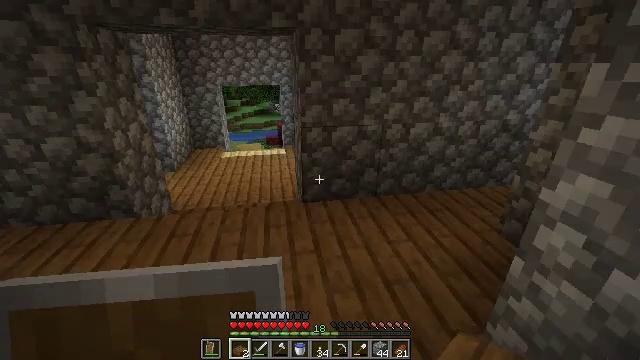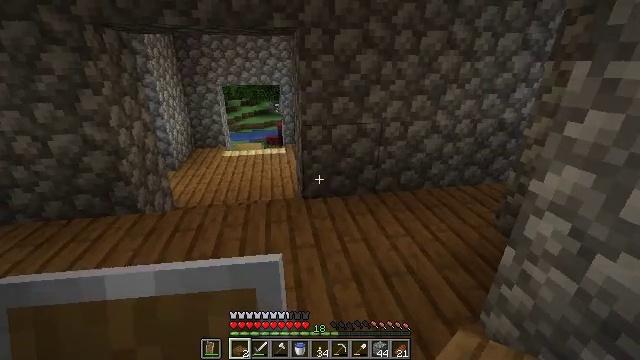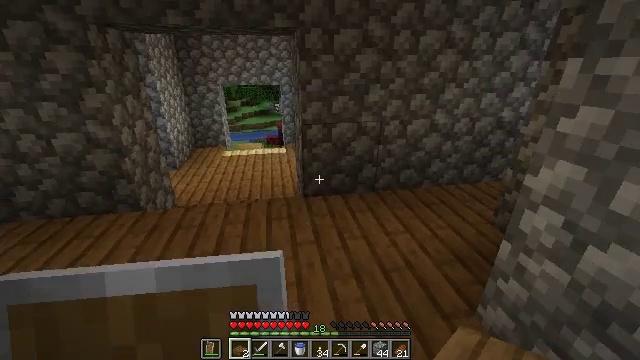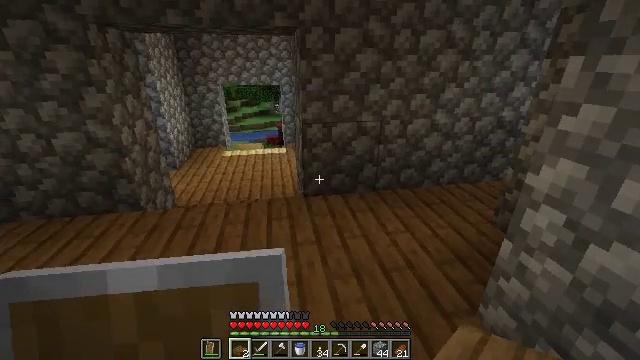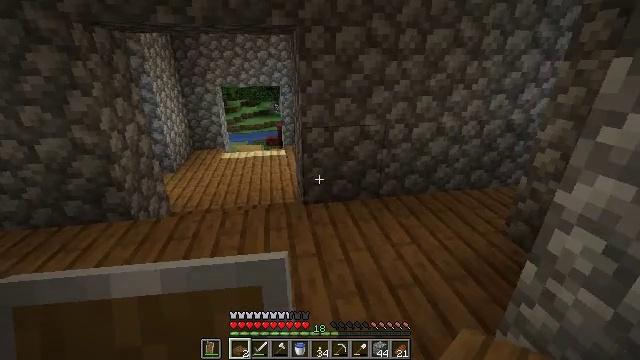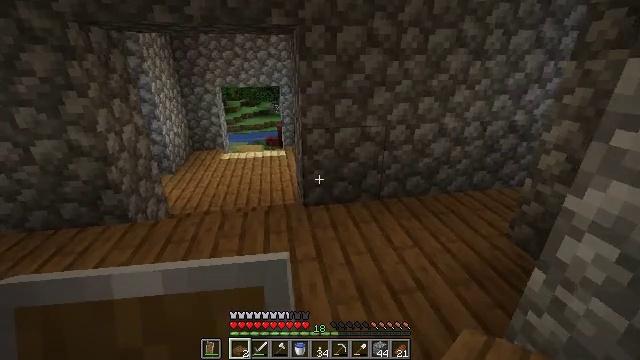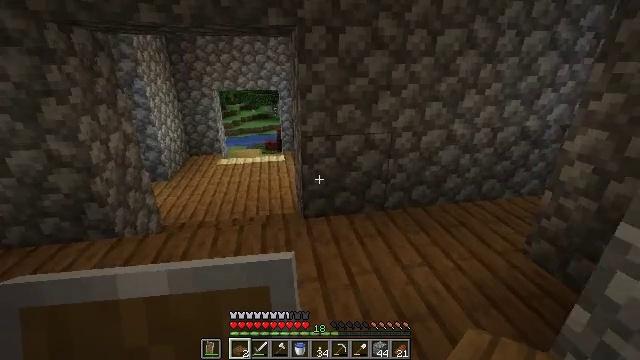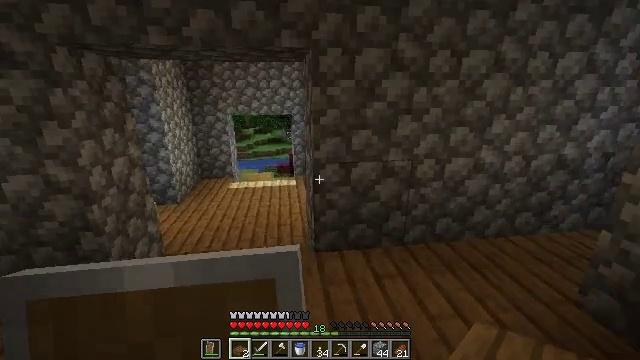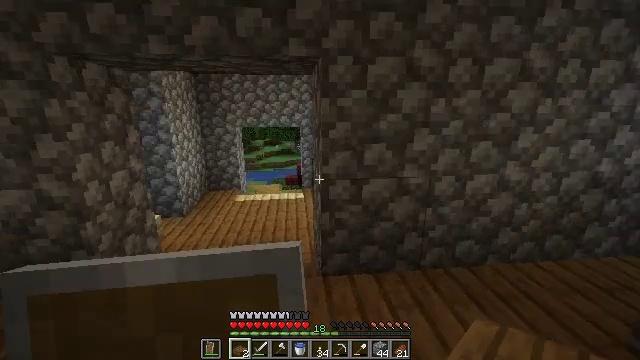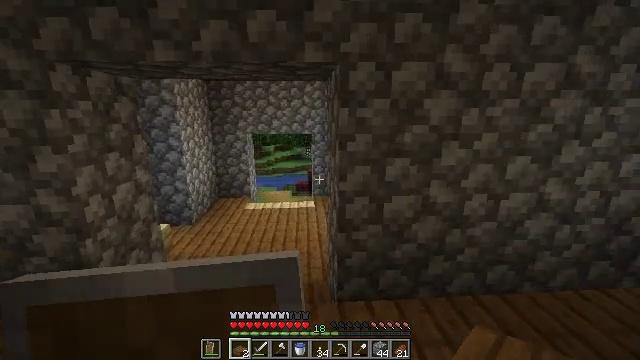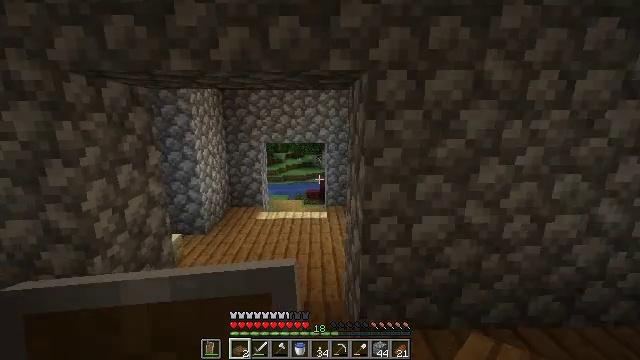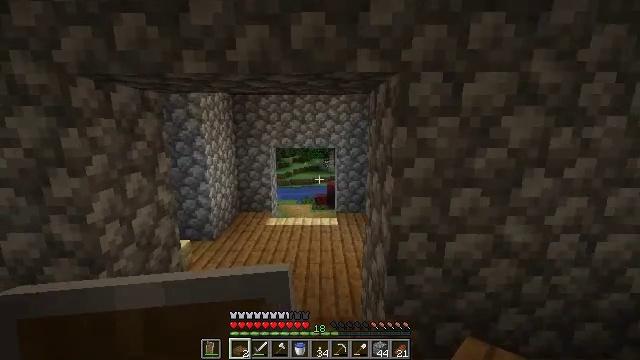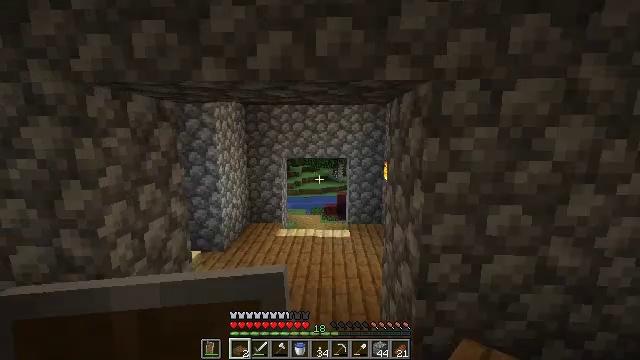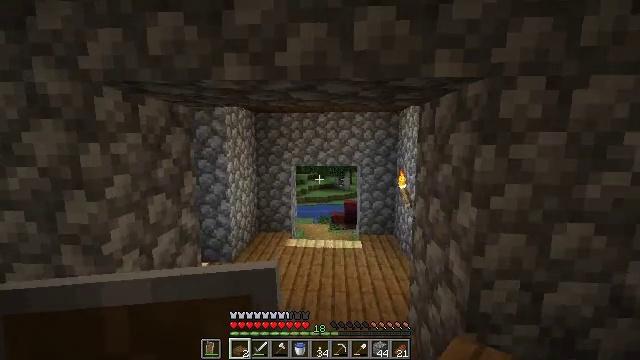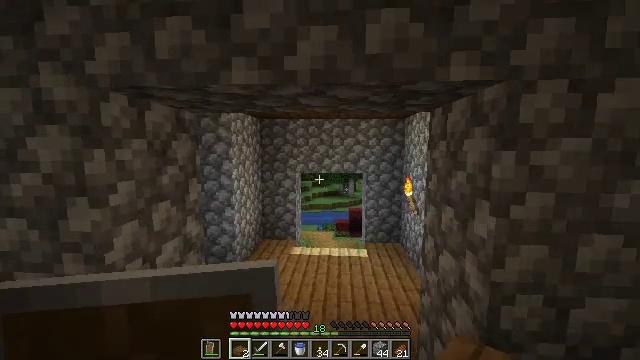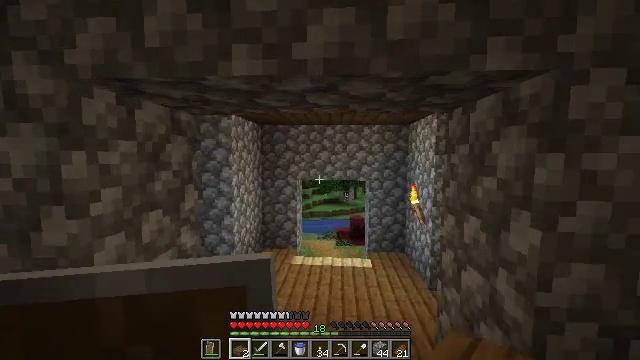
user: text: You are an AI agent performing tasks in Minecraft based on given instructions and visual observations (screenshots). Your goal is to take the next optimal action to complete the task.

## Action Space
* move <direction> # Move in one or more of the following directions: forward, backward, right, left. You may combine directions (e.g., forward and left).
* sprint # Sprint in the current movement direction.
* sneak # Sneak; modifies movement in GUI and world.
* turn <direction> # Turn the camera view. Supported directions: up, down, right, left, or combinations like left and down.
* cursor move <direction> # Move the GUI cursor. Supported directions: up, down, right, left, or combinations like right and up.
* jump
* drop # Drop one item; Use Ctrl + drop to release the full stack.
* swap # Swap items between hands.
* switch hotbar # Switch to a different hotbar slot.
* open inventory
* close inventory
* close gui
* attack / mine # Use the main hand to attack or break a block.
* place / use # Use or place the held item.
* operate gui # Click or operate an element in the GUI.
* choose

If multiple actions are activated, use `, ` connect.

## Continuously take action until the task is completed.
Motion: motion action
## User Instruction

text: Remove the birch stairs.
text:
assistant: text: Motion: no_op
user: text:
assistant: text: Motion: no_op
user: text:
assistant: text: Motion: move forward
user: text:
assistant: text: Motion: move forward
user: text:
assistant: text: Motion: move forward
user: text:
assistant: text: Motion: move forward
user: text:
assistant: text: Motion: move forward, turn left and up
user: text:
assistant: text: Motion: move forward, turn left and up
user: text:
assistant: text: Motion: move forward and move left, turn left and up
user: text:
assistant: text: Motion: move forward and move left, turn left and up
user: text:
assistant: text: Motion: move forward and move left, turn left
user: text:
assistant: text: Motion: move forward and move left, turn left and up
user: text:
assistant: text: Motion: move forward and move left, turn left and up
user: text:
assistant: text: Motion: move forward, turn up
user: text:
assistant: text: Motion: move forward, turn up
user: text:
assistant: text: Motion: move forward
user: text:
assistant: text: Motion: move forward
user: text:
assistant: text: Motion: move forward
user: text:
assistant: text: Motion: move forward
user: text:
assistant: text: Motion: move forward
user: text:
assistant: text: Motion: move forward
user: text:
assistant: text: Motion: move forward
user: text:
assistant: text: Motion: move forward
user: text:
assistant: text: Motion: move forward
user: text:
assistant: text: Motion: move forward
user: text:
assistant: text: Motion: move forward
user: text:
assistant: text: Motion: move forward, turn left
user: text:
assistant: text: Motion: move forward, turn left and down
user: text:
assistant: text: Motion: move forward, turn left and down
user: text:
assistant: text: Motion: move forward, turn down